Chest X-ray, AP view. Patient: 71 years old, sex M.
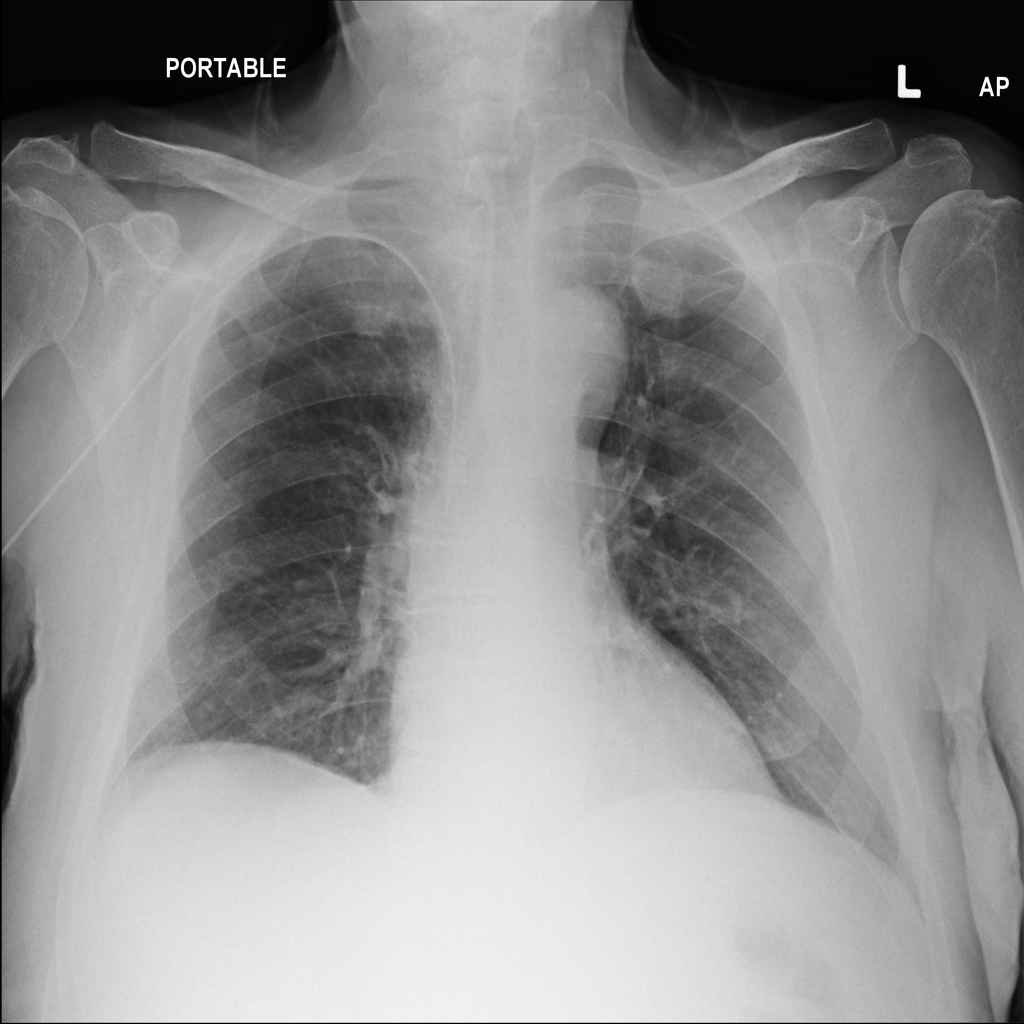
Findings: No Finding